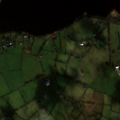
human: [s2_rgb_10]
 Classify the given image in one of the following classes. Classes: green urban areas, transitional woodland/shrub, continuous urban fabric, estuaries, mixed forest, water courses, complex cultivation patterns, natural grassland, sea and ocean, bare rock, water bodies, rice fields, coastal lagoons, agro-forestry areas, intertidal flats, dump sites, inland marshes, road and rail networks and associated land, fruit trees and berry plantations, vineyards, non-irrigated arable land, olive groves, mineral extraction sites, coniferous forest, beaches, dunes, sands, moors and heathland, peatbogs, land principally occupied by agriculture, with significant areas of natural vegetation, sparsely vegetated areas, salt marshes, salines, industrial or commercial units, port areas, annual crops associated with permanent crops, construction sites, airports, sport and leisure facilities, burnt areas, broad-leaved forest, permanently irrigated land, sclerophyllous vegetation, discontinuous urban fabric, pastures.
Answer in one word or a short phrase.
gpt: pastures, mixed forest, water bodies